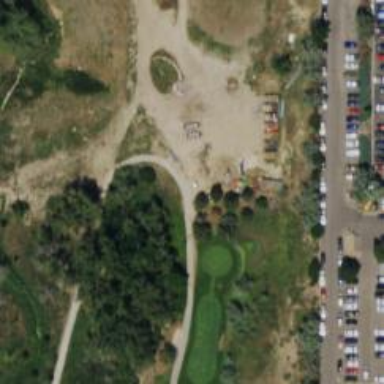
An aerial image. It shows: Well-maintained golf cartpath track.